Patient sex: F
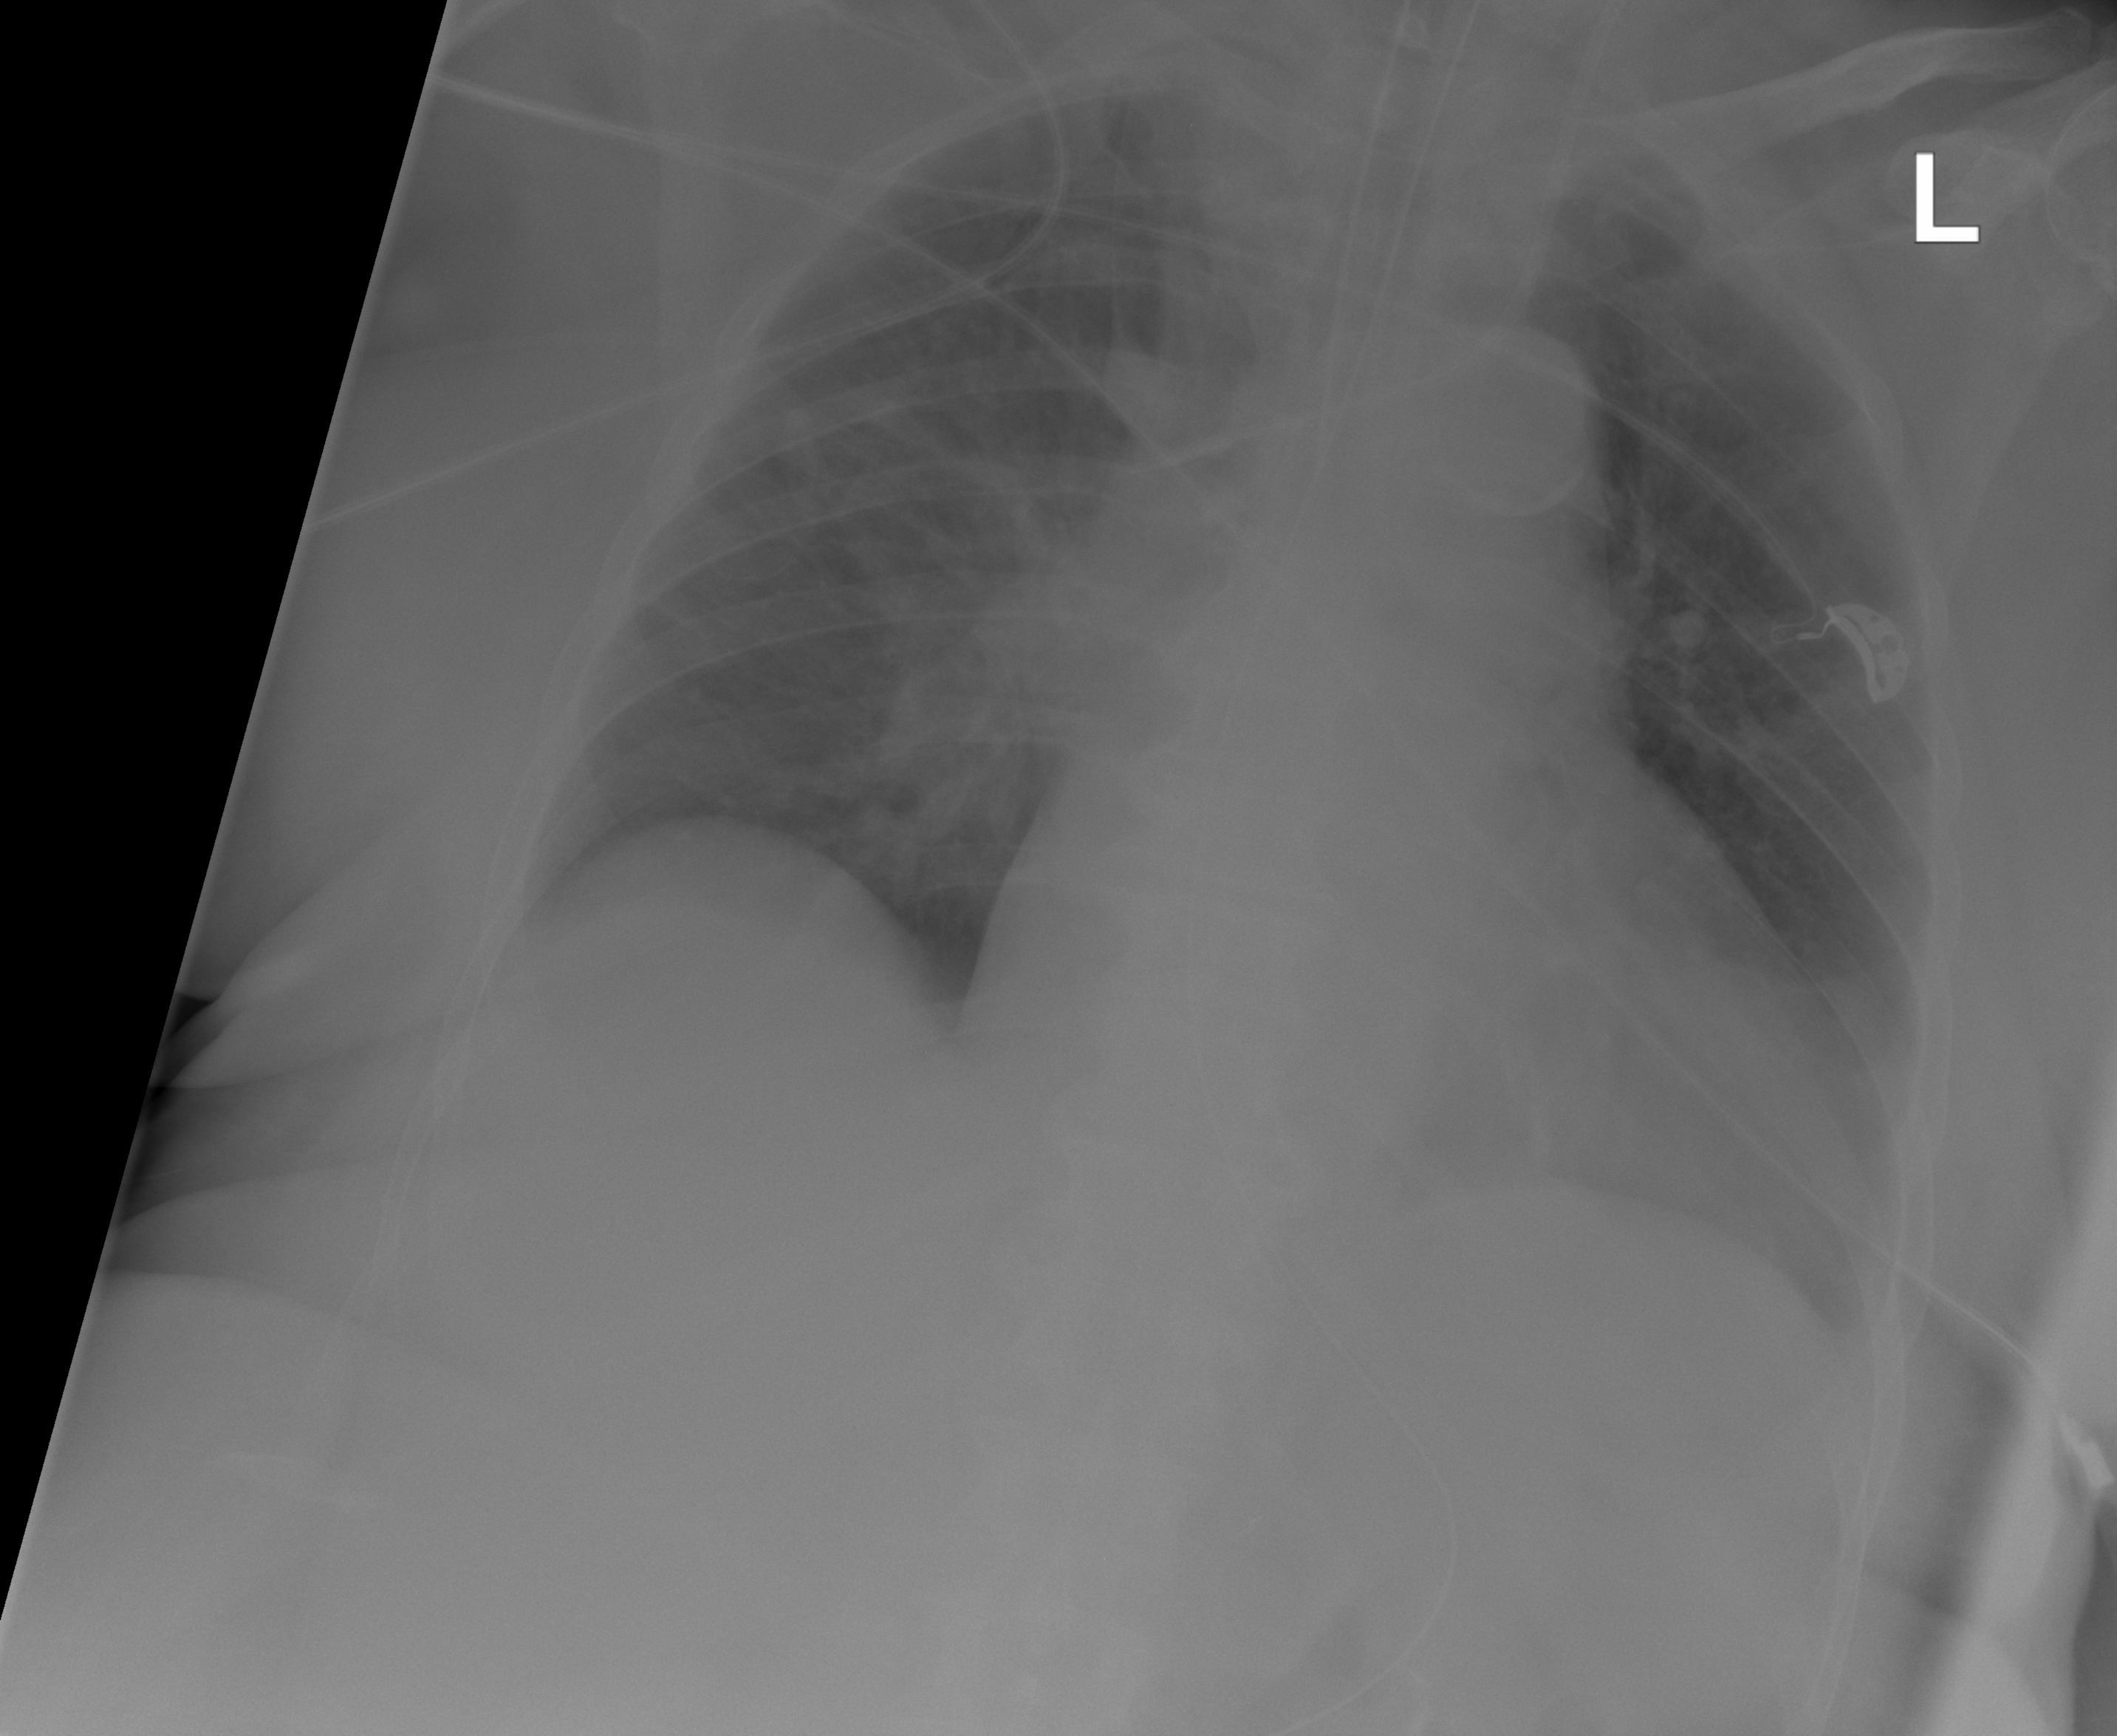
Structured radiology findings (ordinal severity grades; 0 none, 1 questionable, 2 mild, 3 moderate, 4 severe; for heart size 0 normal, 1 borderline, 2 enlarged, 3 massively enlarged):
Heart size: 2
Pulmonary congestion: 0
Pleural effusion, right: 0
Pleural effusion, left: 0
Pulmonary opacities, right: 3
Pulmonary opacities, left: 0
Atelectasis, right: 0
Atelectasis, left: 0